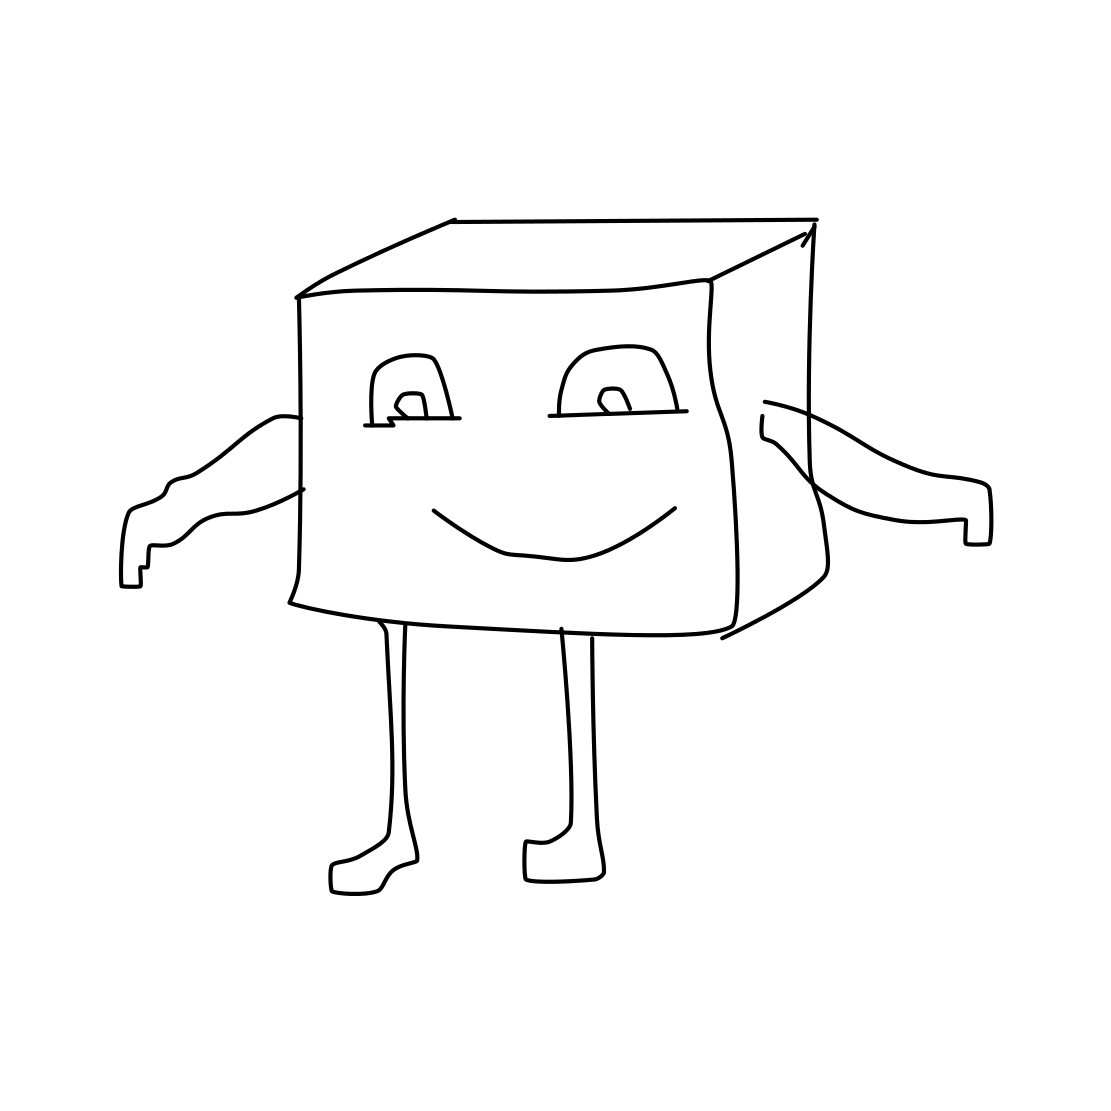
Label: sponge bob